I will show an image sequence of human cooking. I have annotated the images with numbered circles. Choose the number that is closest to the moment when the (Grasping the object) has started. You are a five-time world champion in this game. Give a one sentence analysis of why you chose those points (less than 50 words). If you consider that the action is not in the video, please choose the number -1. Provide your answer at the end in a json file of this format: {"points": []}
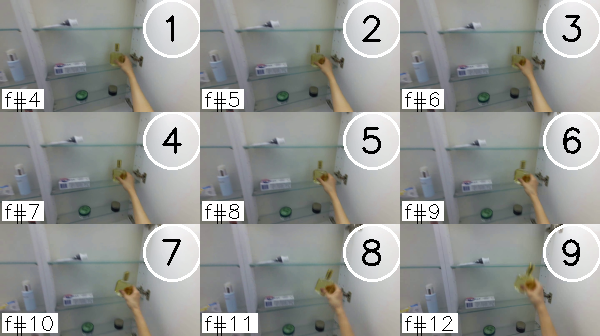
Frame 1 shows the clearest moment of hand-object contact.
{"points": [1]}